Can you highlight the differences in these two pictures?
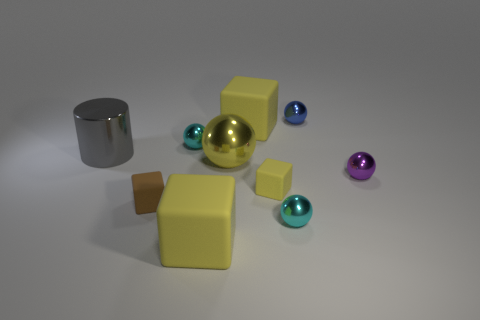
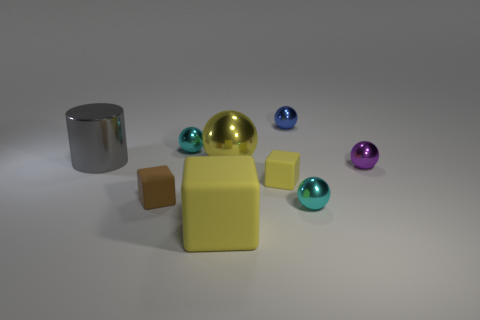
the large yellow matte cube behind the tiny brown matte object is no longer there
the big yellow matte block behind the brown cube is missing
the big yellow matte cube behind the small brown rubber thing is missing